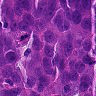
Metastatic tissue present: yes